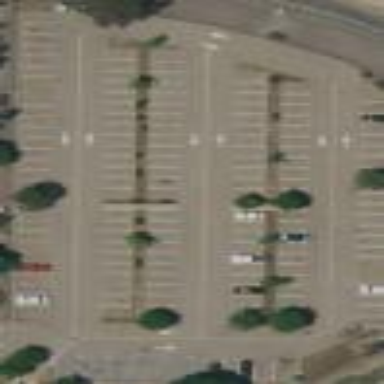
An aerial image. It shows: Parking area with park and ride facility.